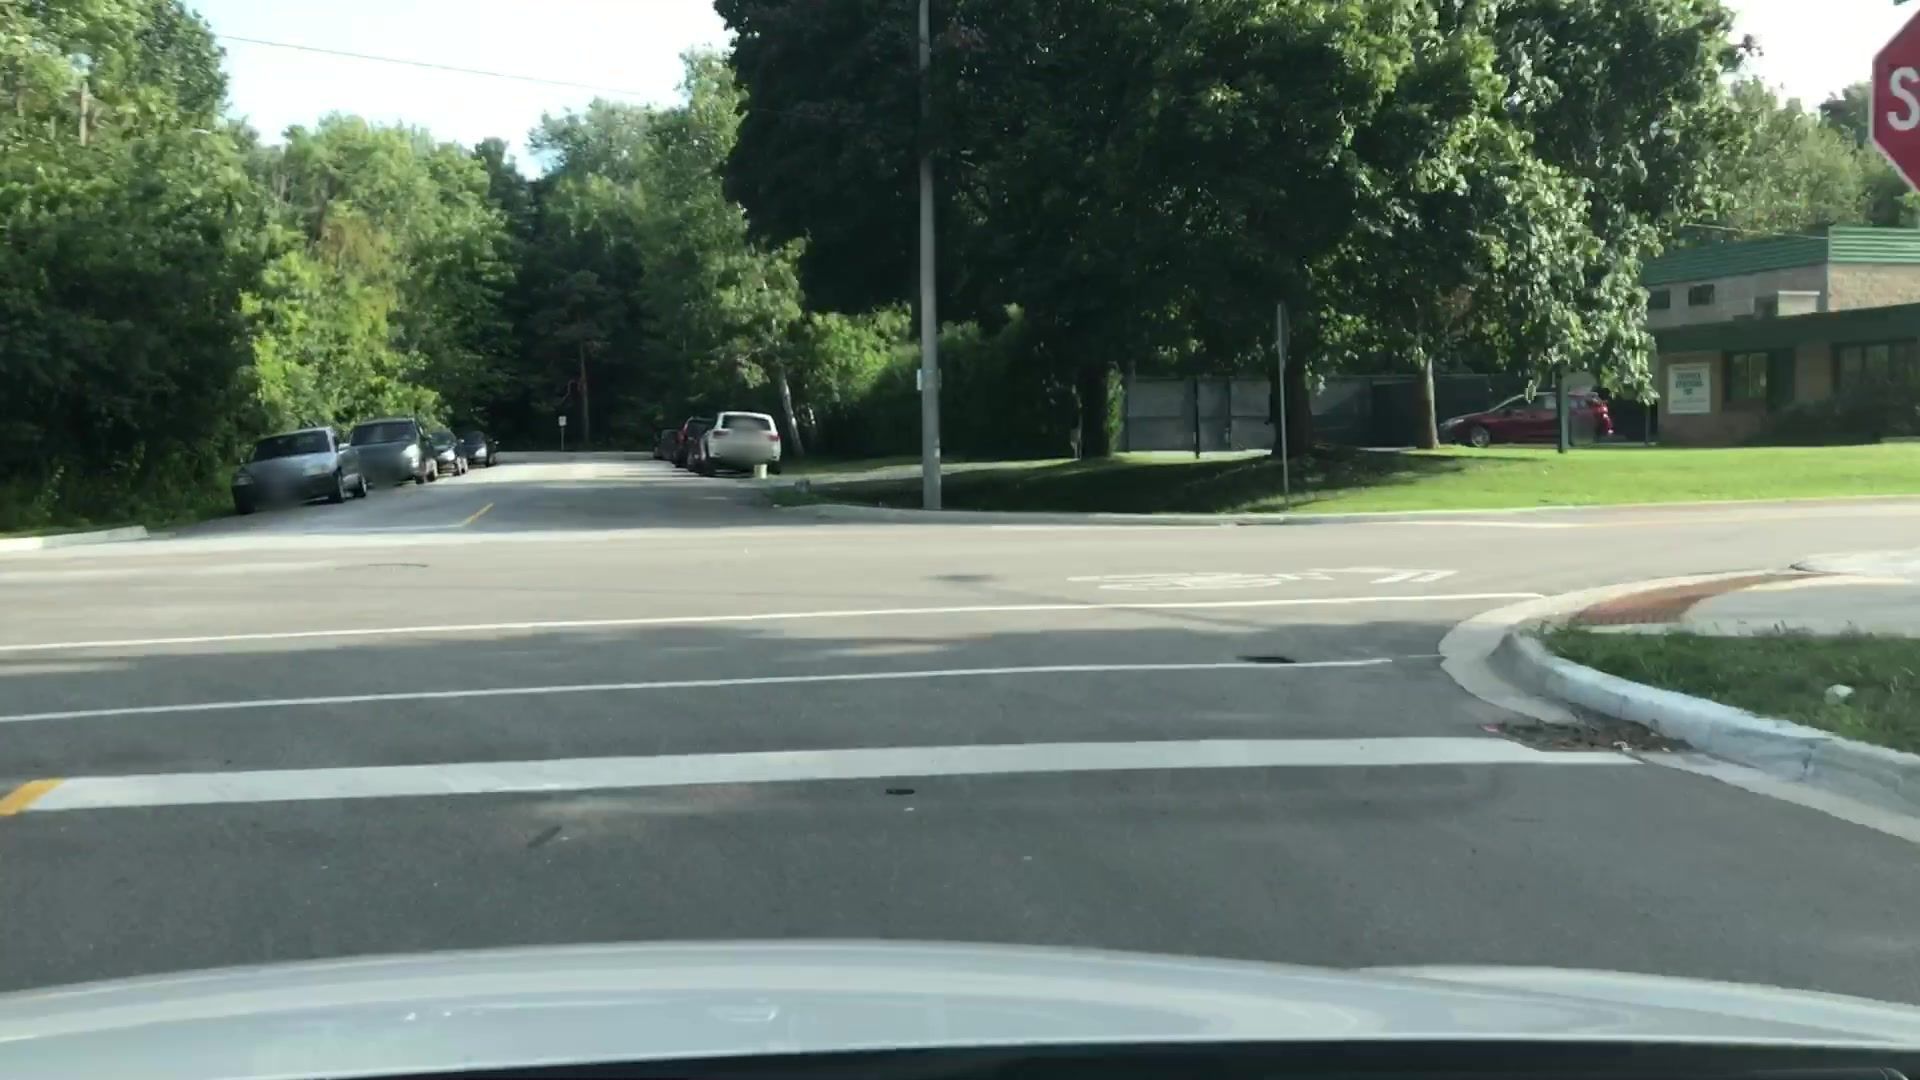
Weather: clear
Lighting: day
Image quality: slightly poor
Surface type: driving surface
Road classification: residential
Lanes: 2
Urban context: urban centre
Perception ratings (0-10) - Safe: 2.75, Lively: 3.63, Beautiful: 6.98, Boring: 2.26, Depressing: 5.79, Wealthy: 2.96